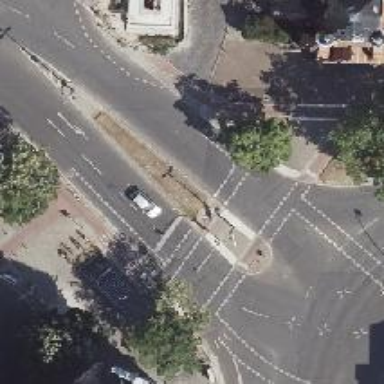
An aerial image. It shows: Tertiary road with asphalt surface. It features cycle track on the right side and is dual carriageway.